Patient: sex M, age 37
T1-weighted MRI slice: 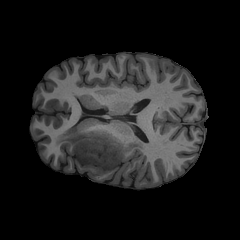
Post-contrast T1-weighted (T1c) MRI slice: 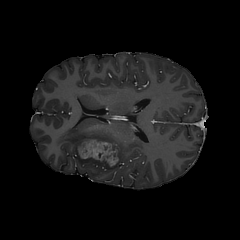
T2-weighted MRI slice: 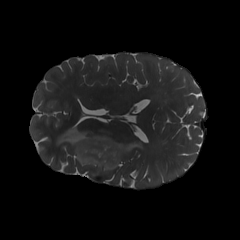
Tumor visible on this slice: yes
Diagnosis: Astrocytoma, IDH-mutant
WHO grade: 4